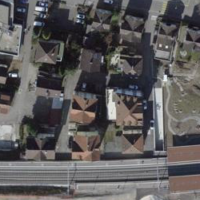
EUNIS habitat code: 54
Species observed at this site:
Tanacetum parthenium
Cyanistes caeruleus
Parus major
Erithacus rubecula
Tulipa sylvestris
Fringilla coelebs
Spinus spinus